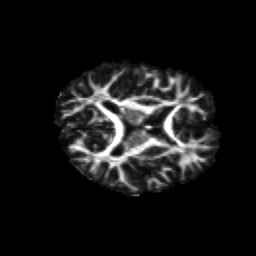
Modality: FA
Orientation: axial
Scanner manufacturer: siemens
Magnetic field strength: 3 T
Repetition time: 8.8 s
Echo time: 0.085 s